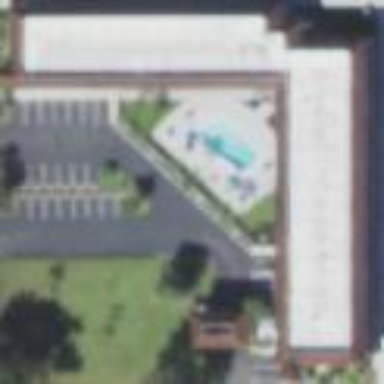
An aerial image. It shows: Outdoor swimming pool at hotel. The hotel is also classified as motel.